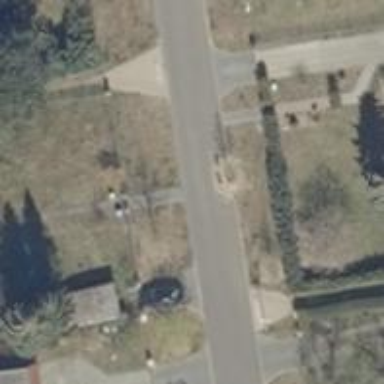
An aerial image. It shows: Residential road with asphalt surface.